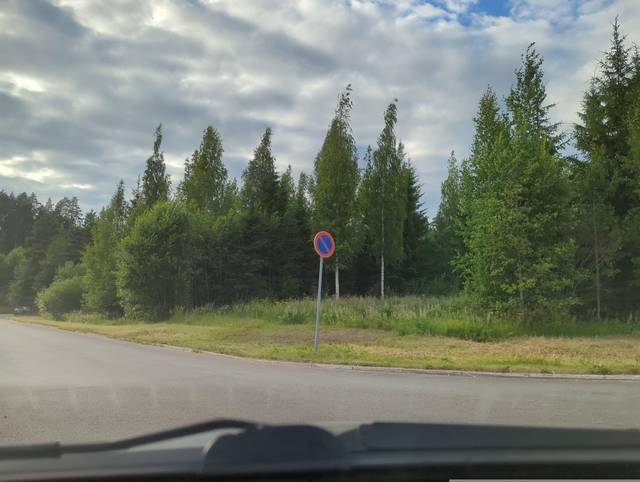
Region: Finland
Coordinates: 62.218, 25.72